Interaction volume radius: 10 \u00c5
Interaction volume height: 10 \u00c5
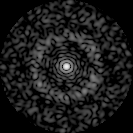
Disorder parameter: 0.8376